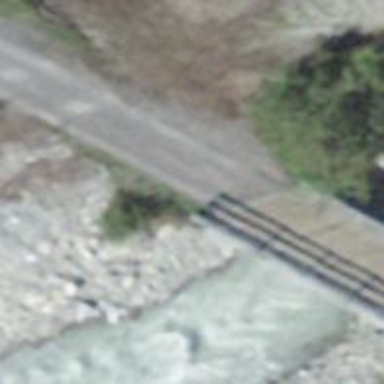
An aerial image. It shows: Track road on bridge with grade 2 track surface. The track is of nordic type and is groomed for classic and skating styles.